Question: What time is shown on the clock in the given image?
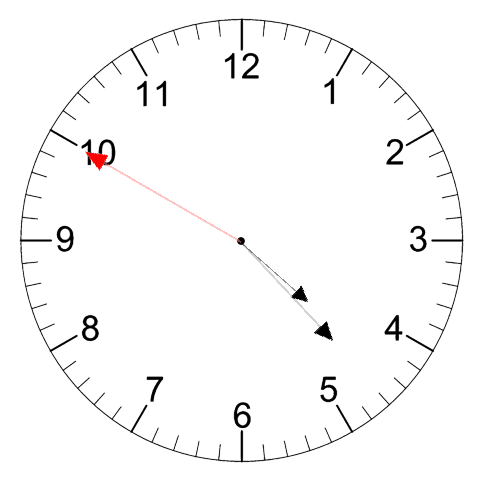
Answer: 04:22:50